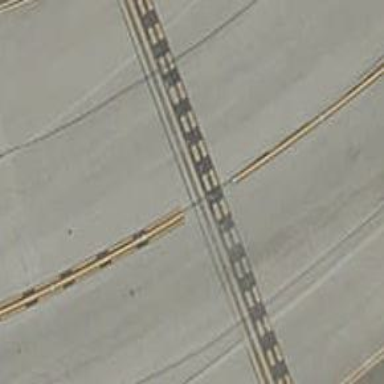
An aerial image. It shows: Runway holding position.